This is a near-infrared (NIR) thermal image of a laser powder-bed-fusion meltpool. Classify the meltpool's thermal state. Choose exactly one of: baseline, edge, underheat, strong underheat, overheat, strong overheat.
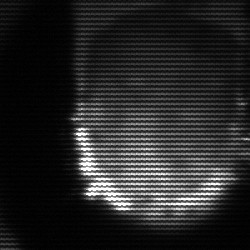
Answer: baseline